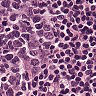
Metastatic tissue present: no